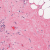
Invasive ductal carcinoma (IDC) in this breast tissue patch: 1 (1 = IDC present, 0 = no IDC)